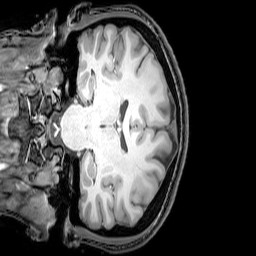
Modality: T1w
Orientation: coronal
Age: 25
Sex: female
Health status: healthy
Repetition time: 0.081 s
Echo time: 0.037 s